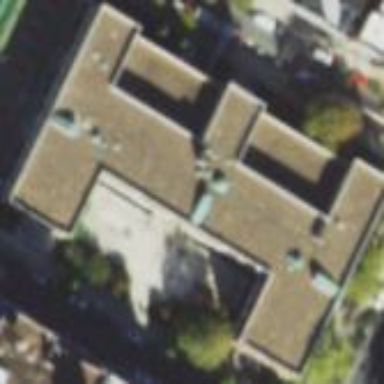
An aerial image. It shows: School building.